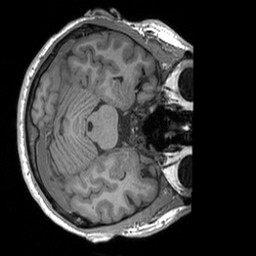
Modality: T1w
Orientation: axial
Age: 28
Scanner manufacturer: siemens
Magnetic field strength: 3 T
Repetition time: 1.9 s
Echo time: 0.00252 s